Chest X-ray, PA view. Patient: 50 years old, sex F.
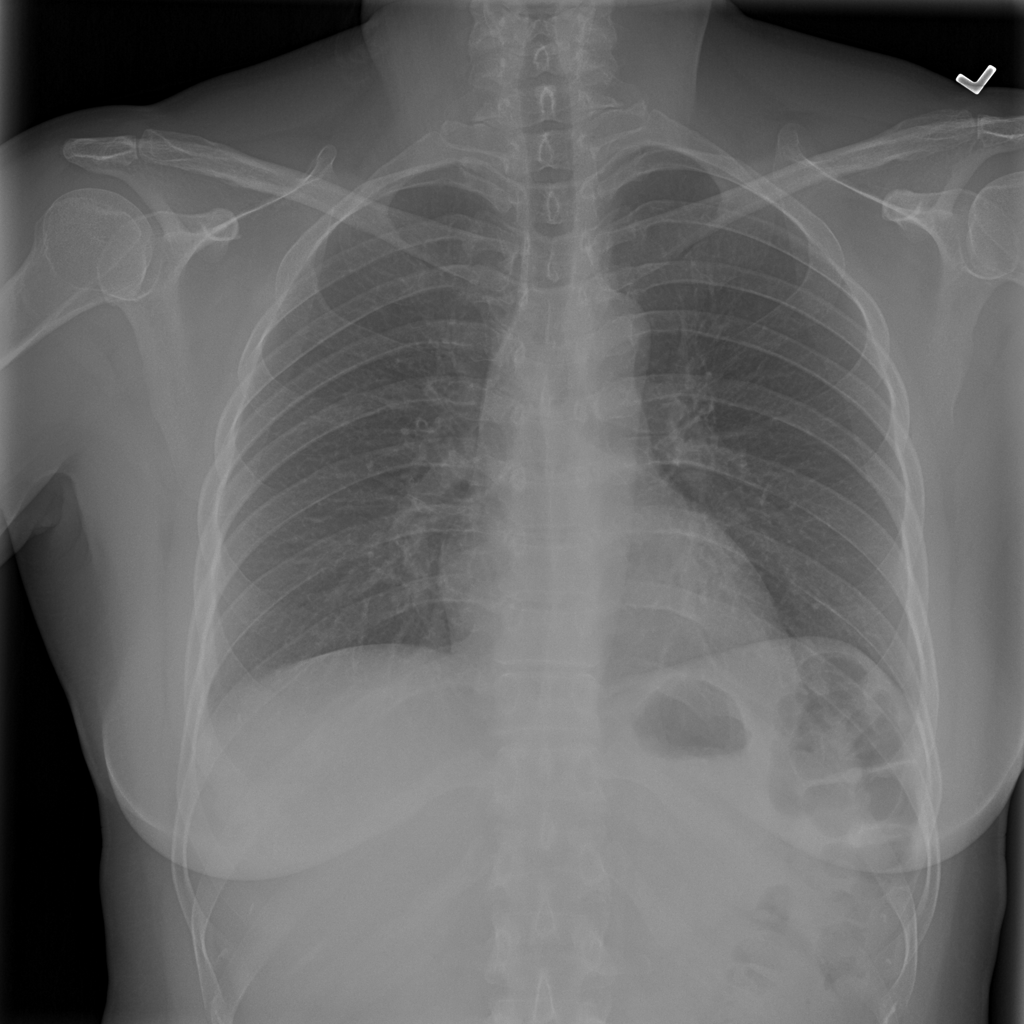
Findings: No Finding